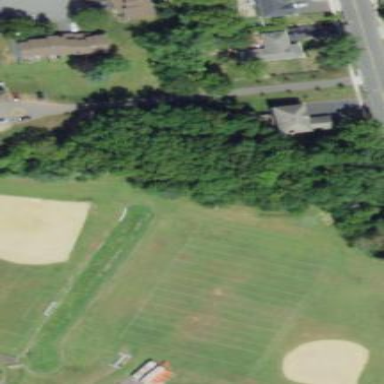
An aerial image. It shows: Lacrosse pitch for sports and leisure activities.